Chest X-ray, AP view. Patient: 48 years old, sex F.
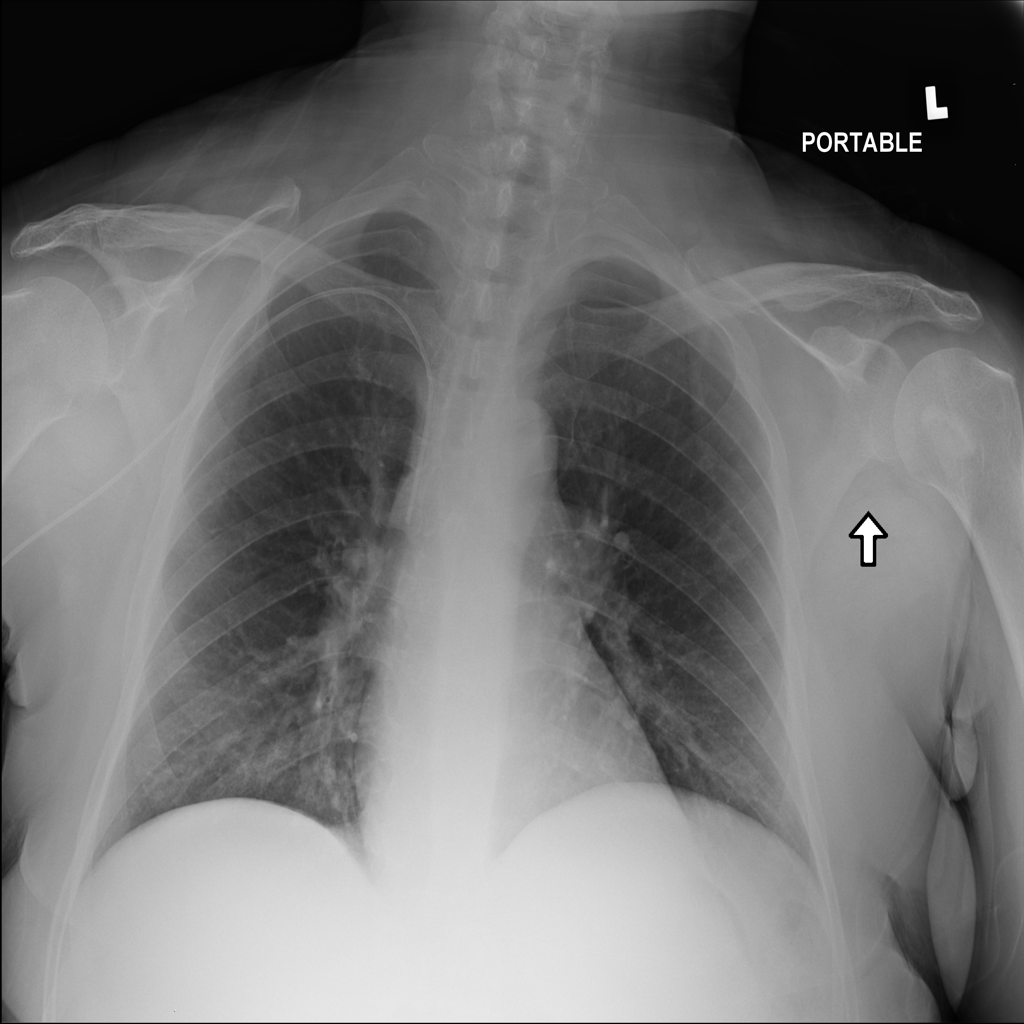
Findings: No Finding